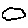
Label: cloud